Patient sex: M
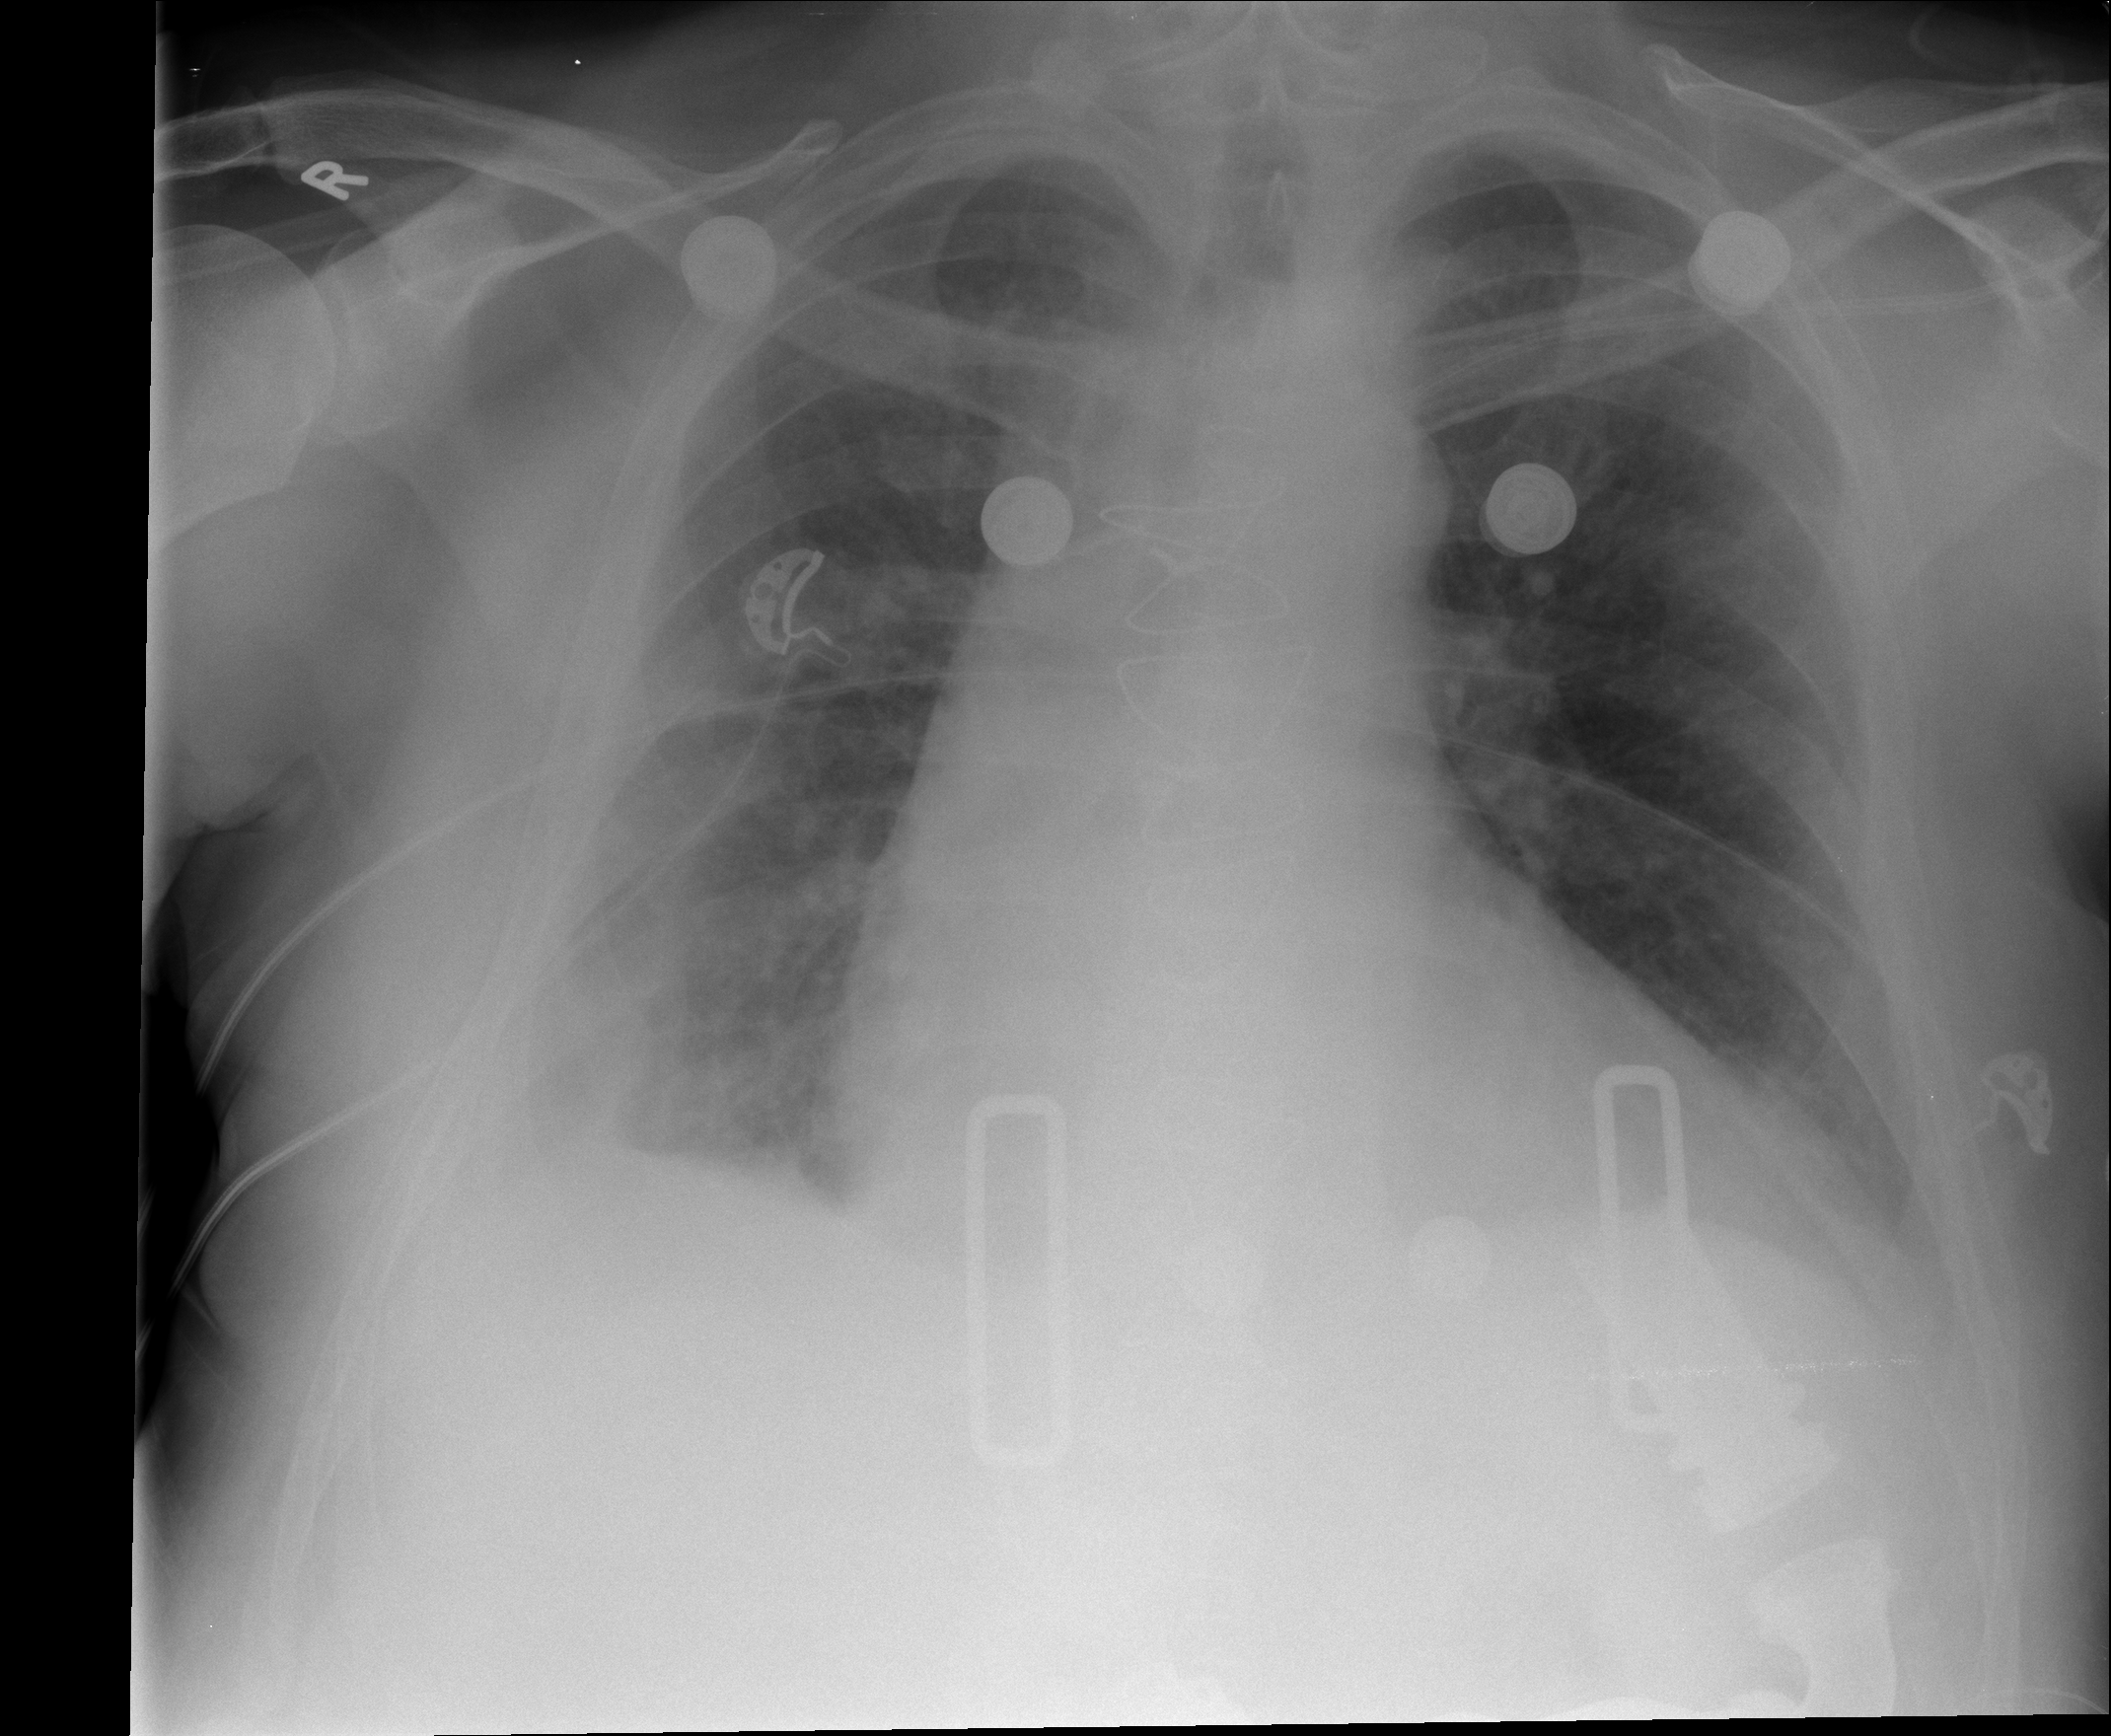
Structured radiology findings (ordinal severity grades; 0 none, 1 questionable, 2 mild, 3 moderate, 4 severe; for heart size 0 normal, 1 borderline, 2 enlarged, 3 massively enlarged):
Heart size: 2
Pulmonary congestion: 0
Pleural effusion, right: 2
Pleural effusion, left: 2
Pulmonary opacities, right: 0
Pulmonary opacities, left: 0
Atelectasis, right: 2
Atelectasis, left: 1